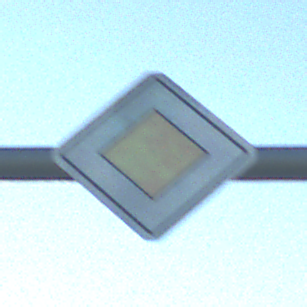
Verkehrszeichen: Vorfahrtsstrasse
Umgebung: Outdoor, Nature
Tageszeit: MorningAfternoon
Wetter: Clear
Licht: Natural
Jahreszeit: NotSpecified
Kontrast: HighContrast